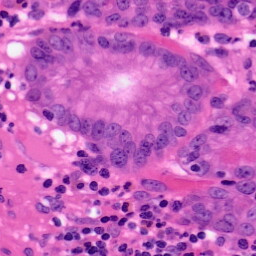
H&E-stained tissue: Pancreatic